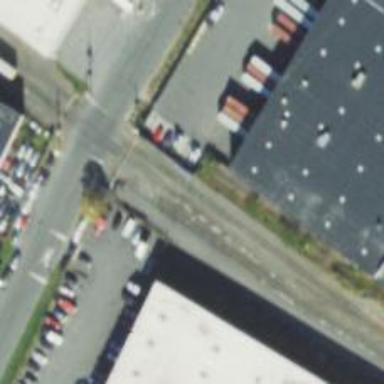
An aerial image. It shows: Rail spur service.